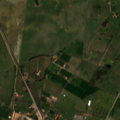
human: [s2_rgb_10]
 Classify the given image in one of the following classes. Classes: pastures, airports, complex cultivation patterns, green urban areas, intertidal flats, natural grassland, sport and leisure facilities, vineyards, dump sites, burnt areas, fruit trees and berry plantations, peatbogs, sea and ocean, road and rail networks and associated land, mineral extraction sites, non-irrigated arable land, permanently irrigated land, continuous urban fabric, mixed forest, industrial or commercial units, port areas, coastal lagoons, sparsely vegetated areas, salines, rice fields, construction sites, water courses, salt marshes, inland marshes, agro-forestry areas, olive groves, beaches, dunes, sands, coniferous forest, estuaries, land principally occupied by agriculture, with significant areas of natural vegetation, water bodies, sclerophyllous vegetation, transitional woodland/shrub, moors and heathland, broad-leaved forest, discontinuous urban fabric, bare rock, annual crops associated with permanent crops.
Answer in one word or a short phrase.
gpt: discontinuous urban fabric, non-irrigated arable land, olive groves, pastures, complex cultivation patterns